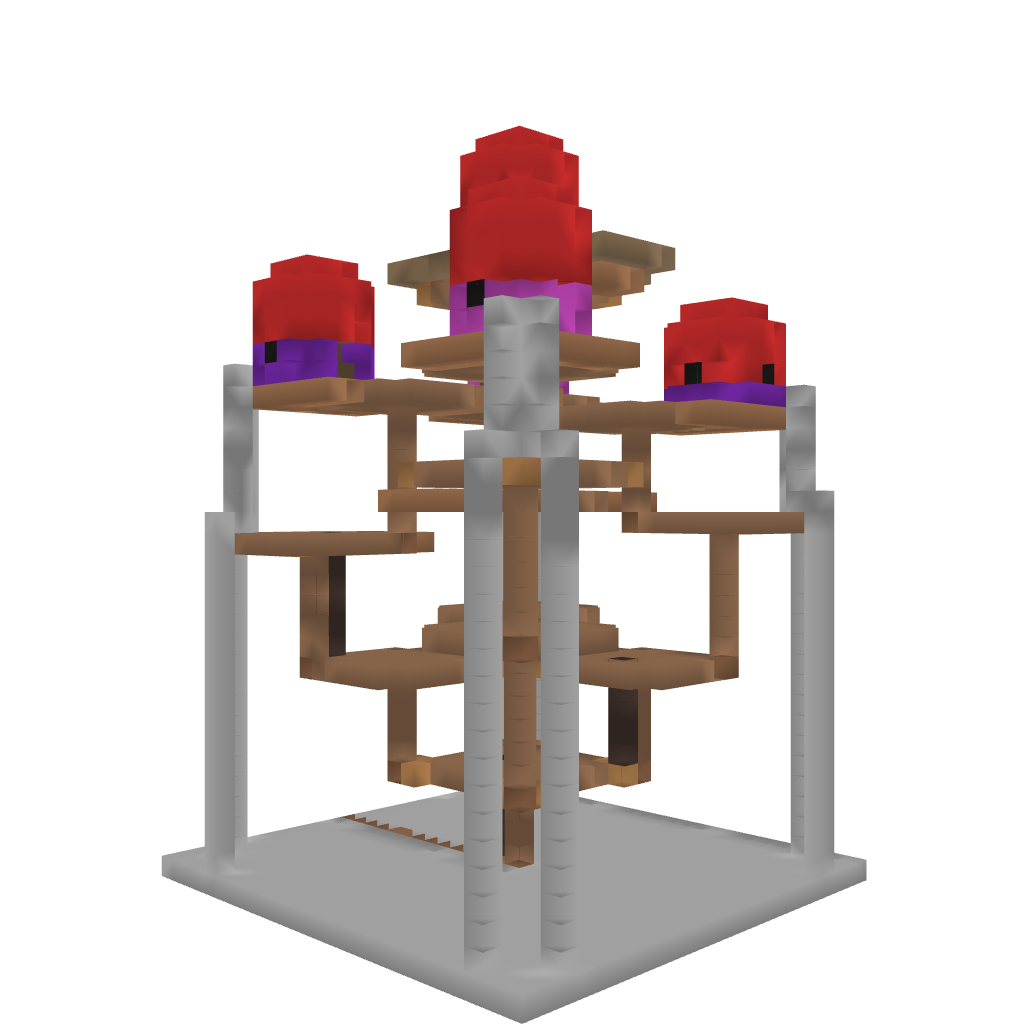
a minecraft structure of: Shroom Village